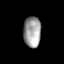
Tissue: lung
Cell type: Epithelial cells
Senescence score: 0.2308
Nuclear area (px): 528
Mean DAPI intensity: 156.64